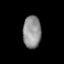
Tissue: lung
Cell type: Epithelial cells
Senescence score: 0.1941
Nuclear area (px): 573
Mean DAPI intensity: 145.002